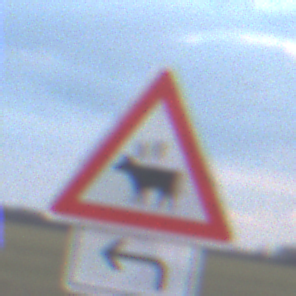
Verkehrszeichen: ViehtriebRechts
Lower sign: RichtungsangabeDurchPfeile2
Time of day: SunriseSunset
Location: Outdoor (Nature)
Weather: PartlyCloudy
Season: NotSpecified
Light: Natural